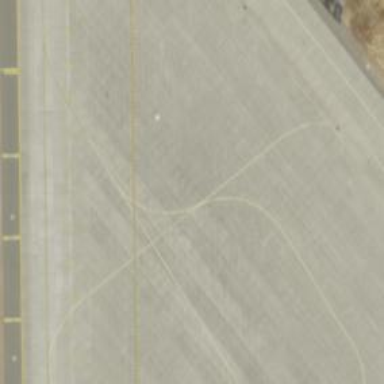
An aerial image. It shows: View of taxiway at the airport.